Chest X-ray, PA view. Patient: 23 years old, sex F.
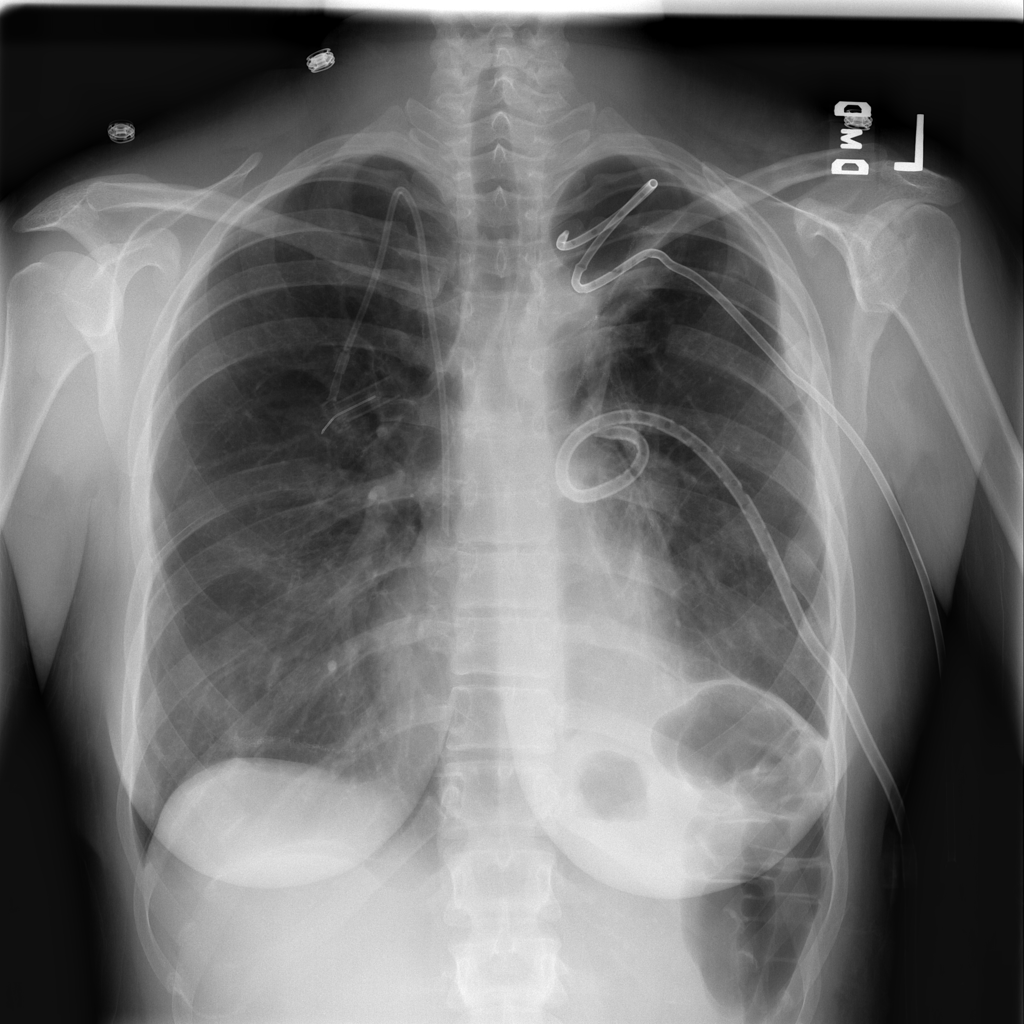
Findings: No Finding